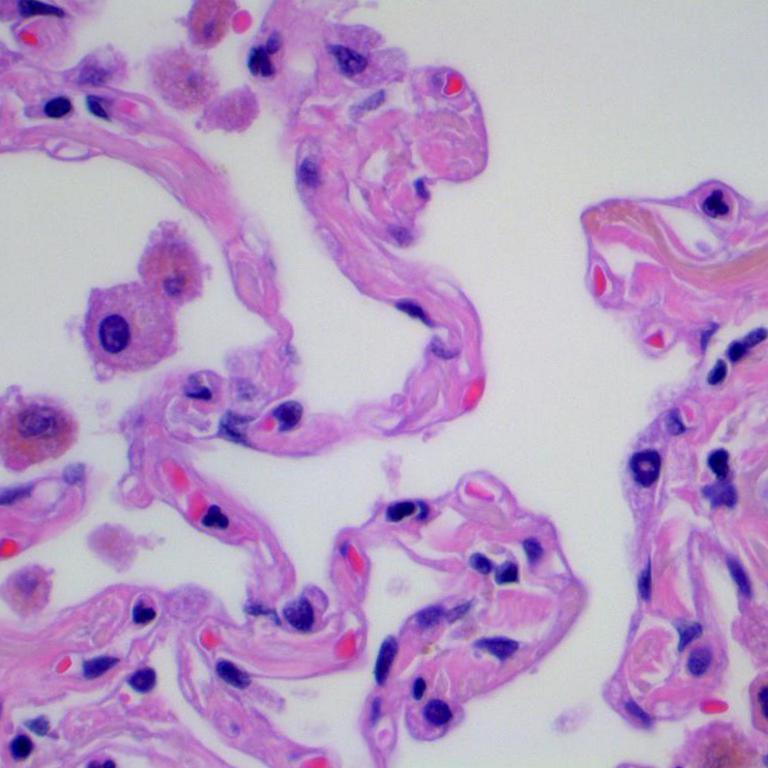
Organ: lung
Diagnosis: benign